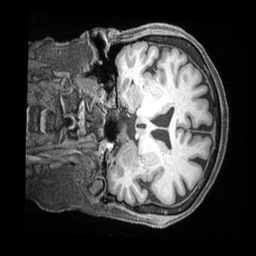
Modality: T1w
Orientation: coronal
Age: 66
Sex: female
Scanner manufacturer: siemens
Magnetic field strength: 3 T
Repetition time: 2.5 s
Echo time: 0.00222 s